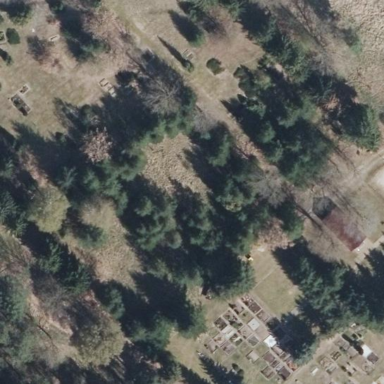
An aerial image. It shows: Cemetery.